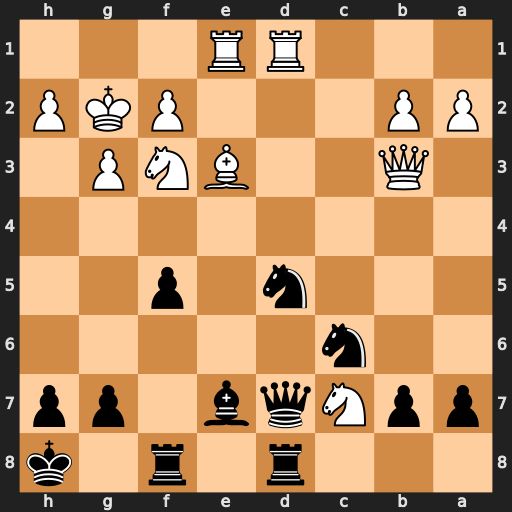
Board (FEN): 3r1r1k/ppNqb1pp/2n5/3n1p2/8/1Q2BNP1/PP3PKP/3RR3
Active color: b
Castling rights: -
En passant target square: -
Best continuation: Nxe3+ Qxe3 Qxc7